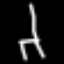
Label: chair